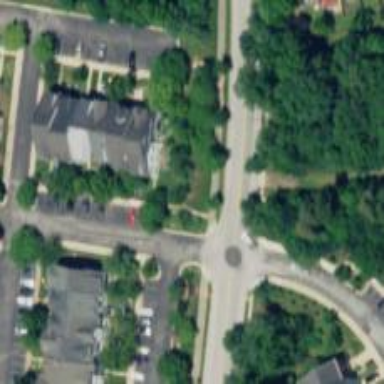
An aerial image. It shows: Roundabout.